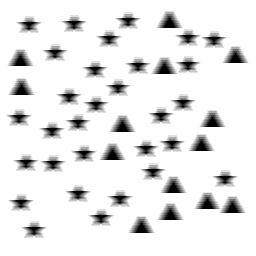
Squares: 0
Triangles: 14
Stars: 30
Total shapes: 44